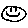
Label: smiley face